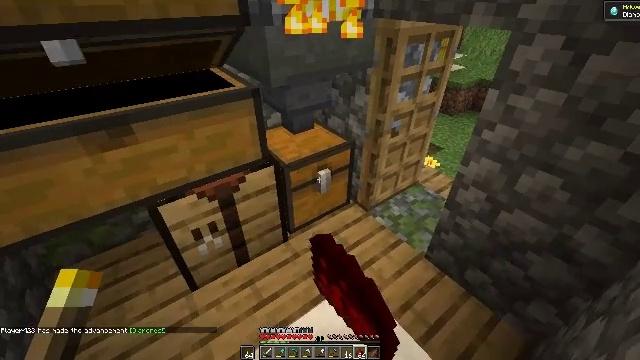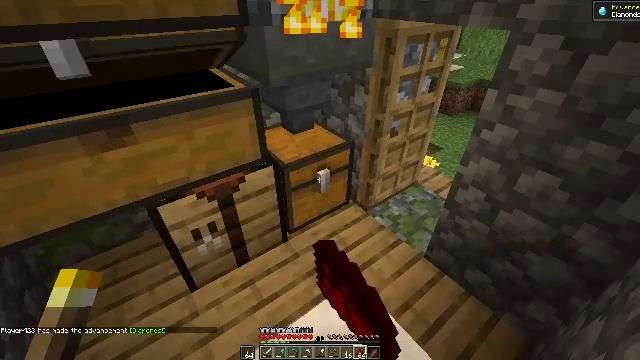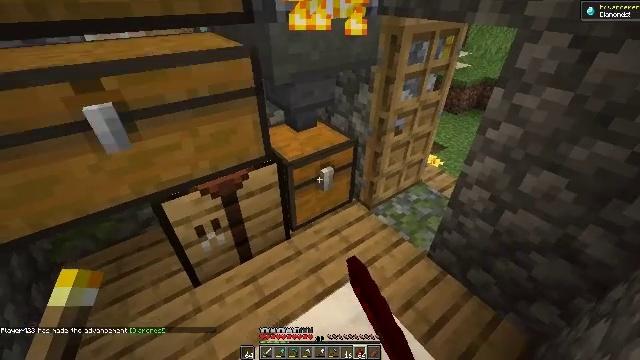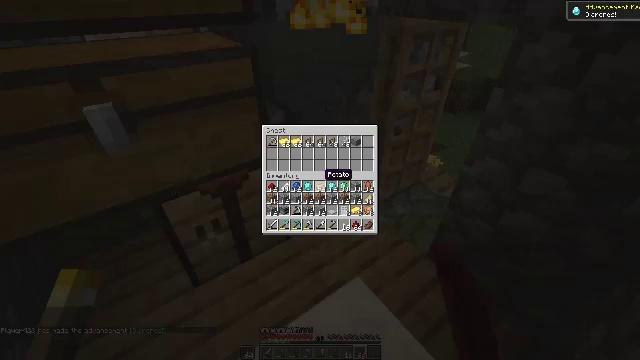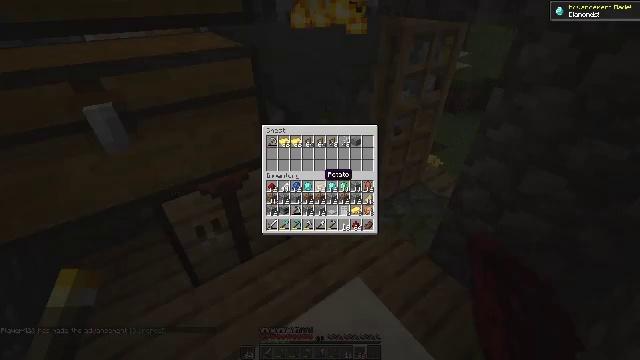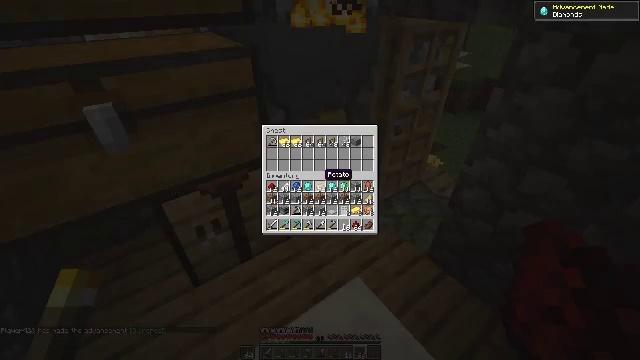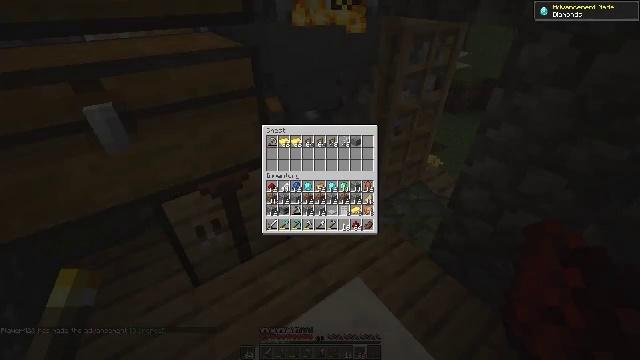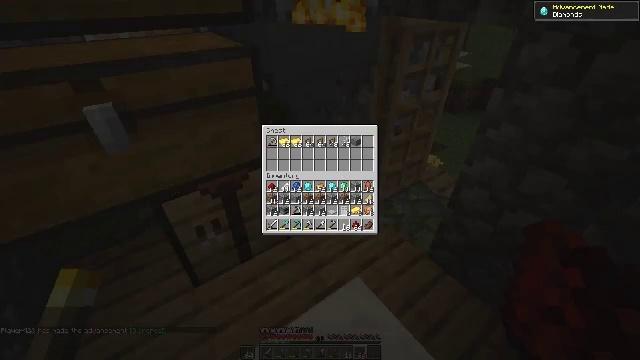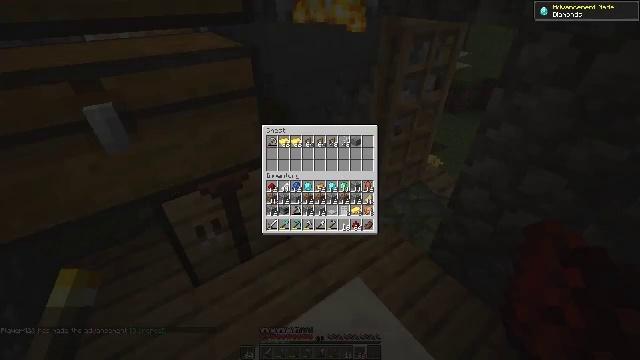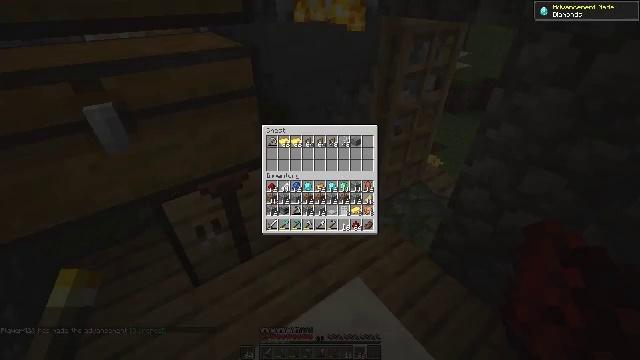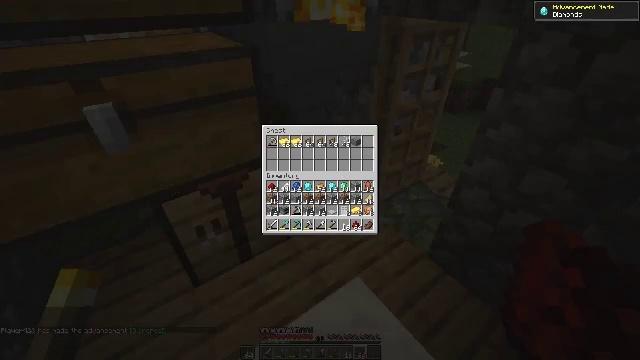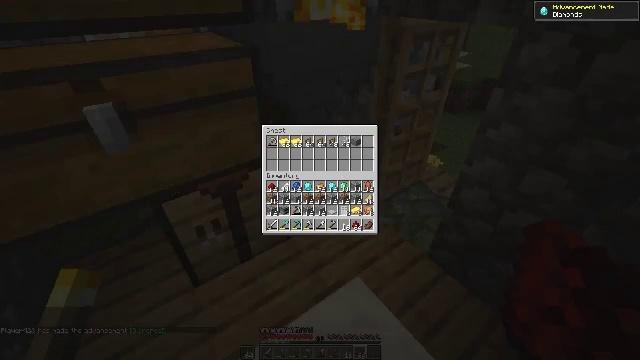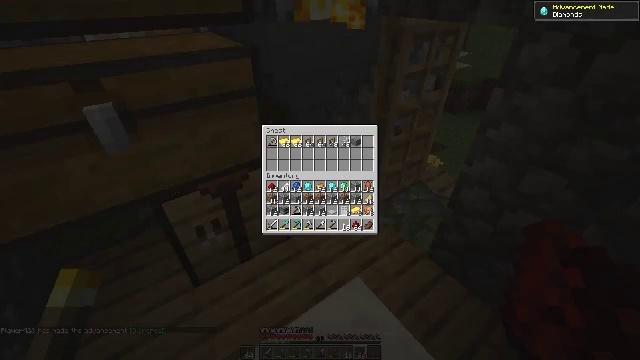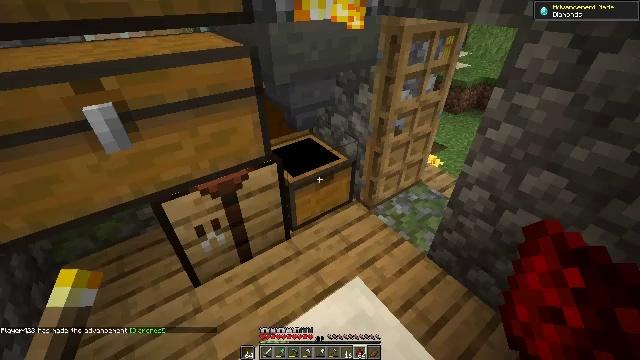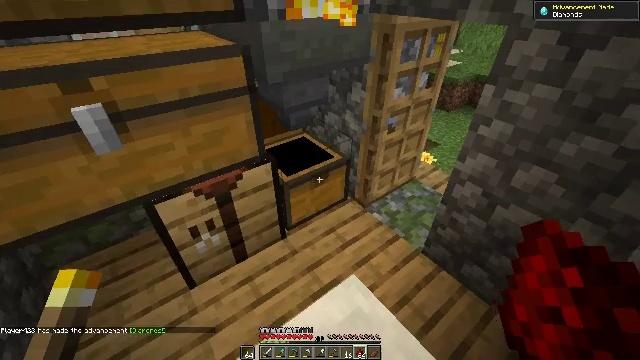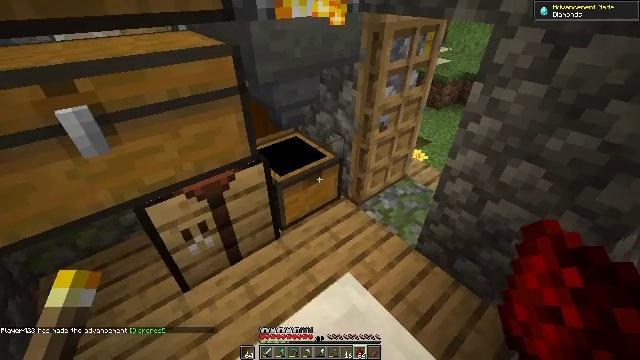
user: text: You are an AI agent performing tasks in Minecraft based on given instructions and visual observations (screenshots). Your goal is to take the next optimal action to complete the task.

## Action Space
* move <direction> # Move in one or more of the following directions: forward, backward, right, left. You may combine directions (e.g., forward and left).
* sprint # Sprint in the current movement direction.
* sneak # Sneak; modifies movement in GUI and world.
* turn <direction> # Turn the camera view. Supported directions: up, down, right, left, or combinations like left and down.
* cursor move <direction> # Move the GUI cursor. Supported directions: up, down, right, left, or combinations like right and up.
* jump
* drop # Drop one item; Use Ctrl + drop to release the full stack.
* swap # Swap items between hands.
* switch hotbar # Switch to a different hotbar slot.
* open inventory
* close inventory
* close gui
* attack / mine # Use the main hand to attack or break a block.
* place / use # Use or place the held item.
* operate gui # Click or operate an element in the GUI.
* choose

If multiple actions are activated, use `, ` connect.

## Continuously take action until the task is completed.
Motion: motion action
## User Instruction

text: Break the iron door.
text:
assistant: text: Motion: use / place
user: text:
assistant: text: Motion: no_op
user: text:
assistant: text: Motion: no_op
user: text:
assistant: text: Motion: no_op
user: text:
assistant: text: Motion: no_op
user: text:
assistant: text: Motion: no_op
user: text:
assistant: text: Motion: turn left
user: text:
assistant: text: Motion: no_op
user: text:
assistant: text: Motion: no_op
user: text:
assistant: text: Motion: no_op
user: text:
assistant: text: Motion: no_op
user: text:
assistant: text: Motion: no_op
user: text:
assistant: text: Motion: no_op
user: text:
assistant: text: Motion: turn right
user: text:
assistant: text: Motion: turn right
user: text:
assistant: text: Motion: turn right and up
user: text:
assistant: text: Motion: turn right and up
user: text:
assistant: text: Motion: turn right and up
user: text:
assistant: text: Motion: move forward, turn right and up
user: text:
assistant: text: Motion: move forward, turn right and up
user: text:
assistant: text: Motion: move forward, turn right and up
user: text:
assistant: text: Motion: move forward, turn right and up
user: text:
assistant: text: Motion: move forward
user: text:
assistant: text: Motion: move forward
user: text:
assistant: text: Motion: move forward
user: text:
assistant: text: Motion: move forward
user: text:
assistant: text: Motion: move forward, turn right and up
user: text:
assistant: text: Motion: move forward, turn right and up
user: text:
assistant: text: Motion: move forward, turn right and up
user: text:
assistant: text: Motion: move forward, turn right and up